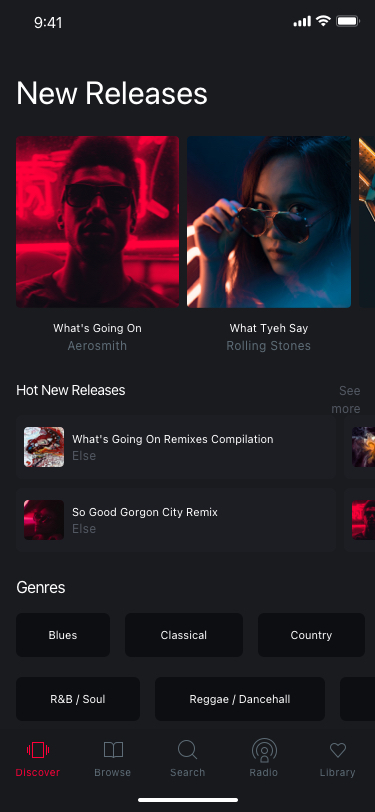
Text in this UI design:
Hot New Releases
See more
Genres